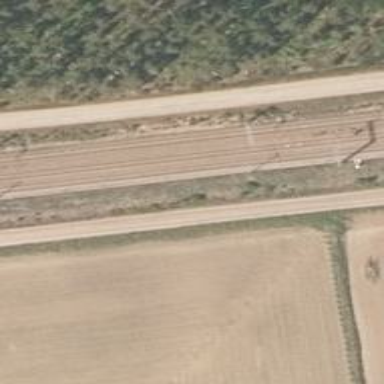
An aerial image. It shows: Railway track with electrified contact lines. This is siding track.